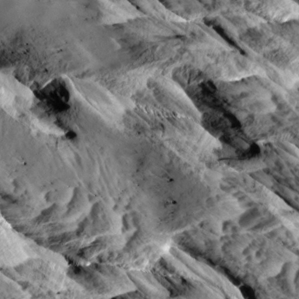
Label: non_frost